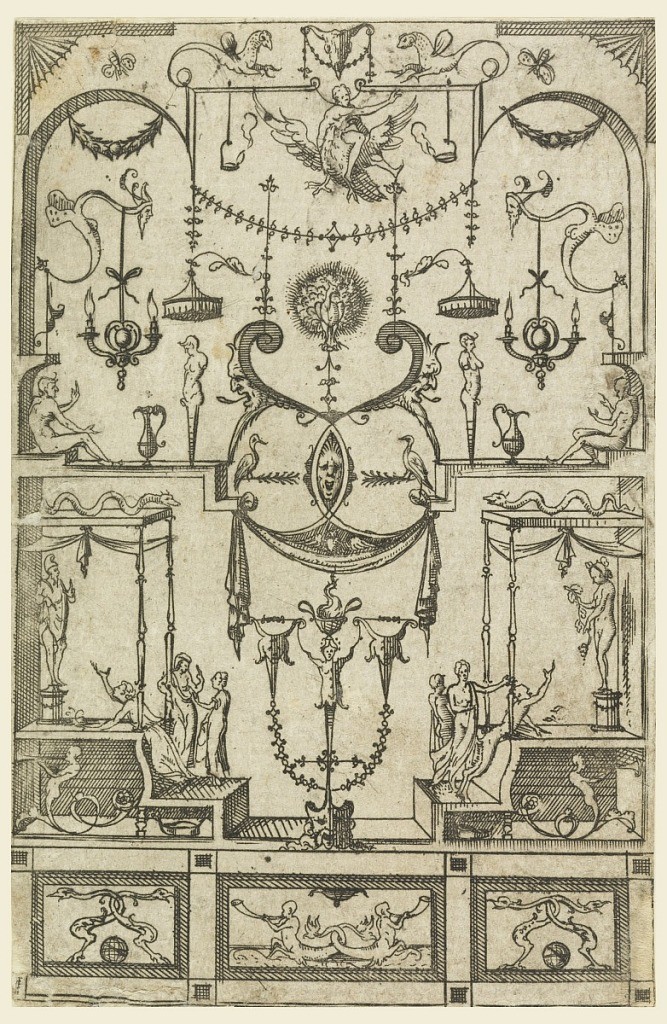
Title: Plate from Opus de ludicro picturae genere (A Work About the Playful Style of Painting)
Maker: Jacques Androuet Du Cerceau the Elder, French, ca. 1515 - after 1584
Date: ca. 1562
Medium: Etching on laid paper
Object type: Print
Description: At top, center, Ganymede rides an eagle under a bucranium. At left, a woman kneels before a figure; at right, a satyr kneels to another figure. At bottom, a tri-partite dado.